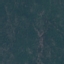
Land use / land cover: Forest